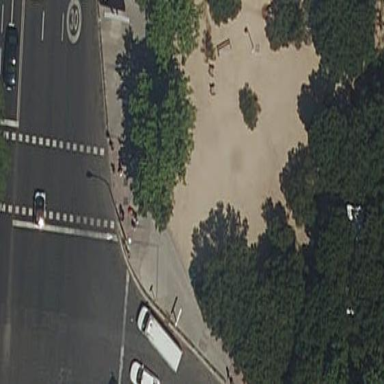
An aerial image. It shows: Lovely park for leisure and relaxation.